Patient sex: F
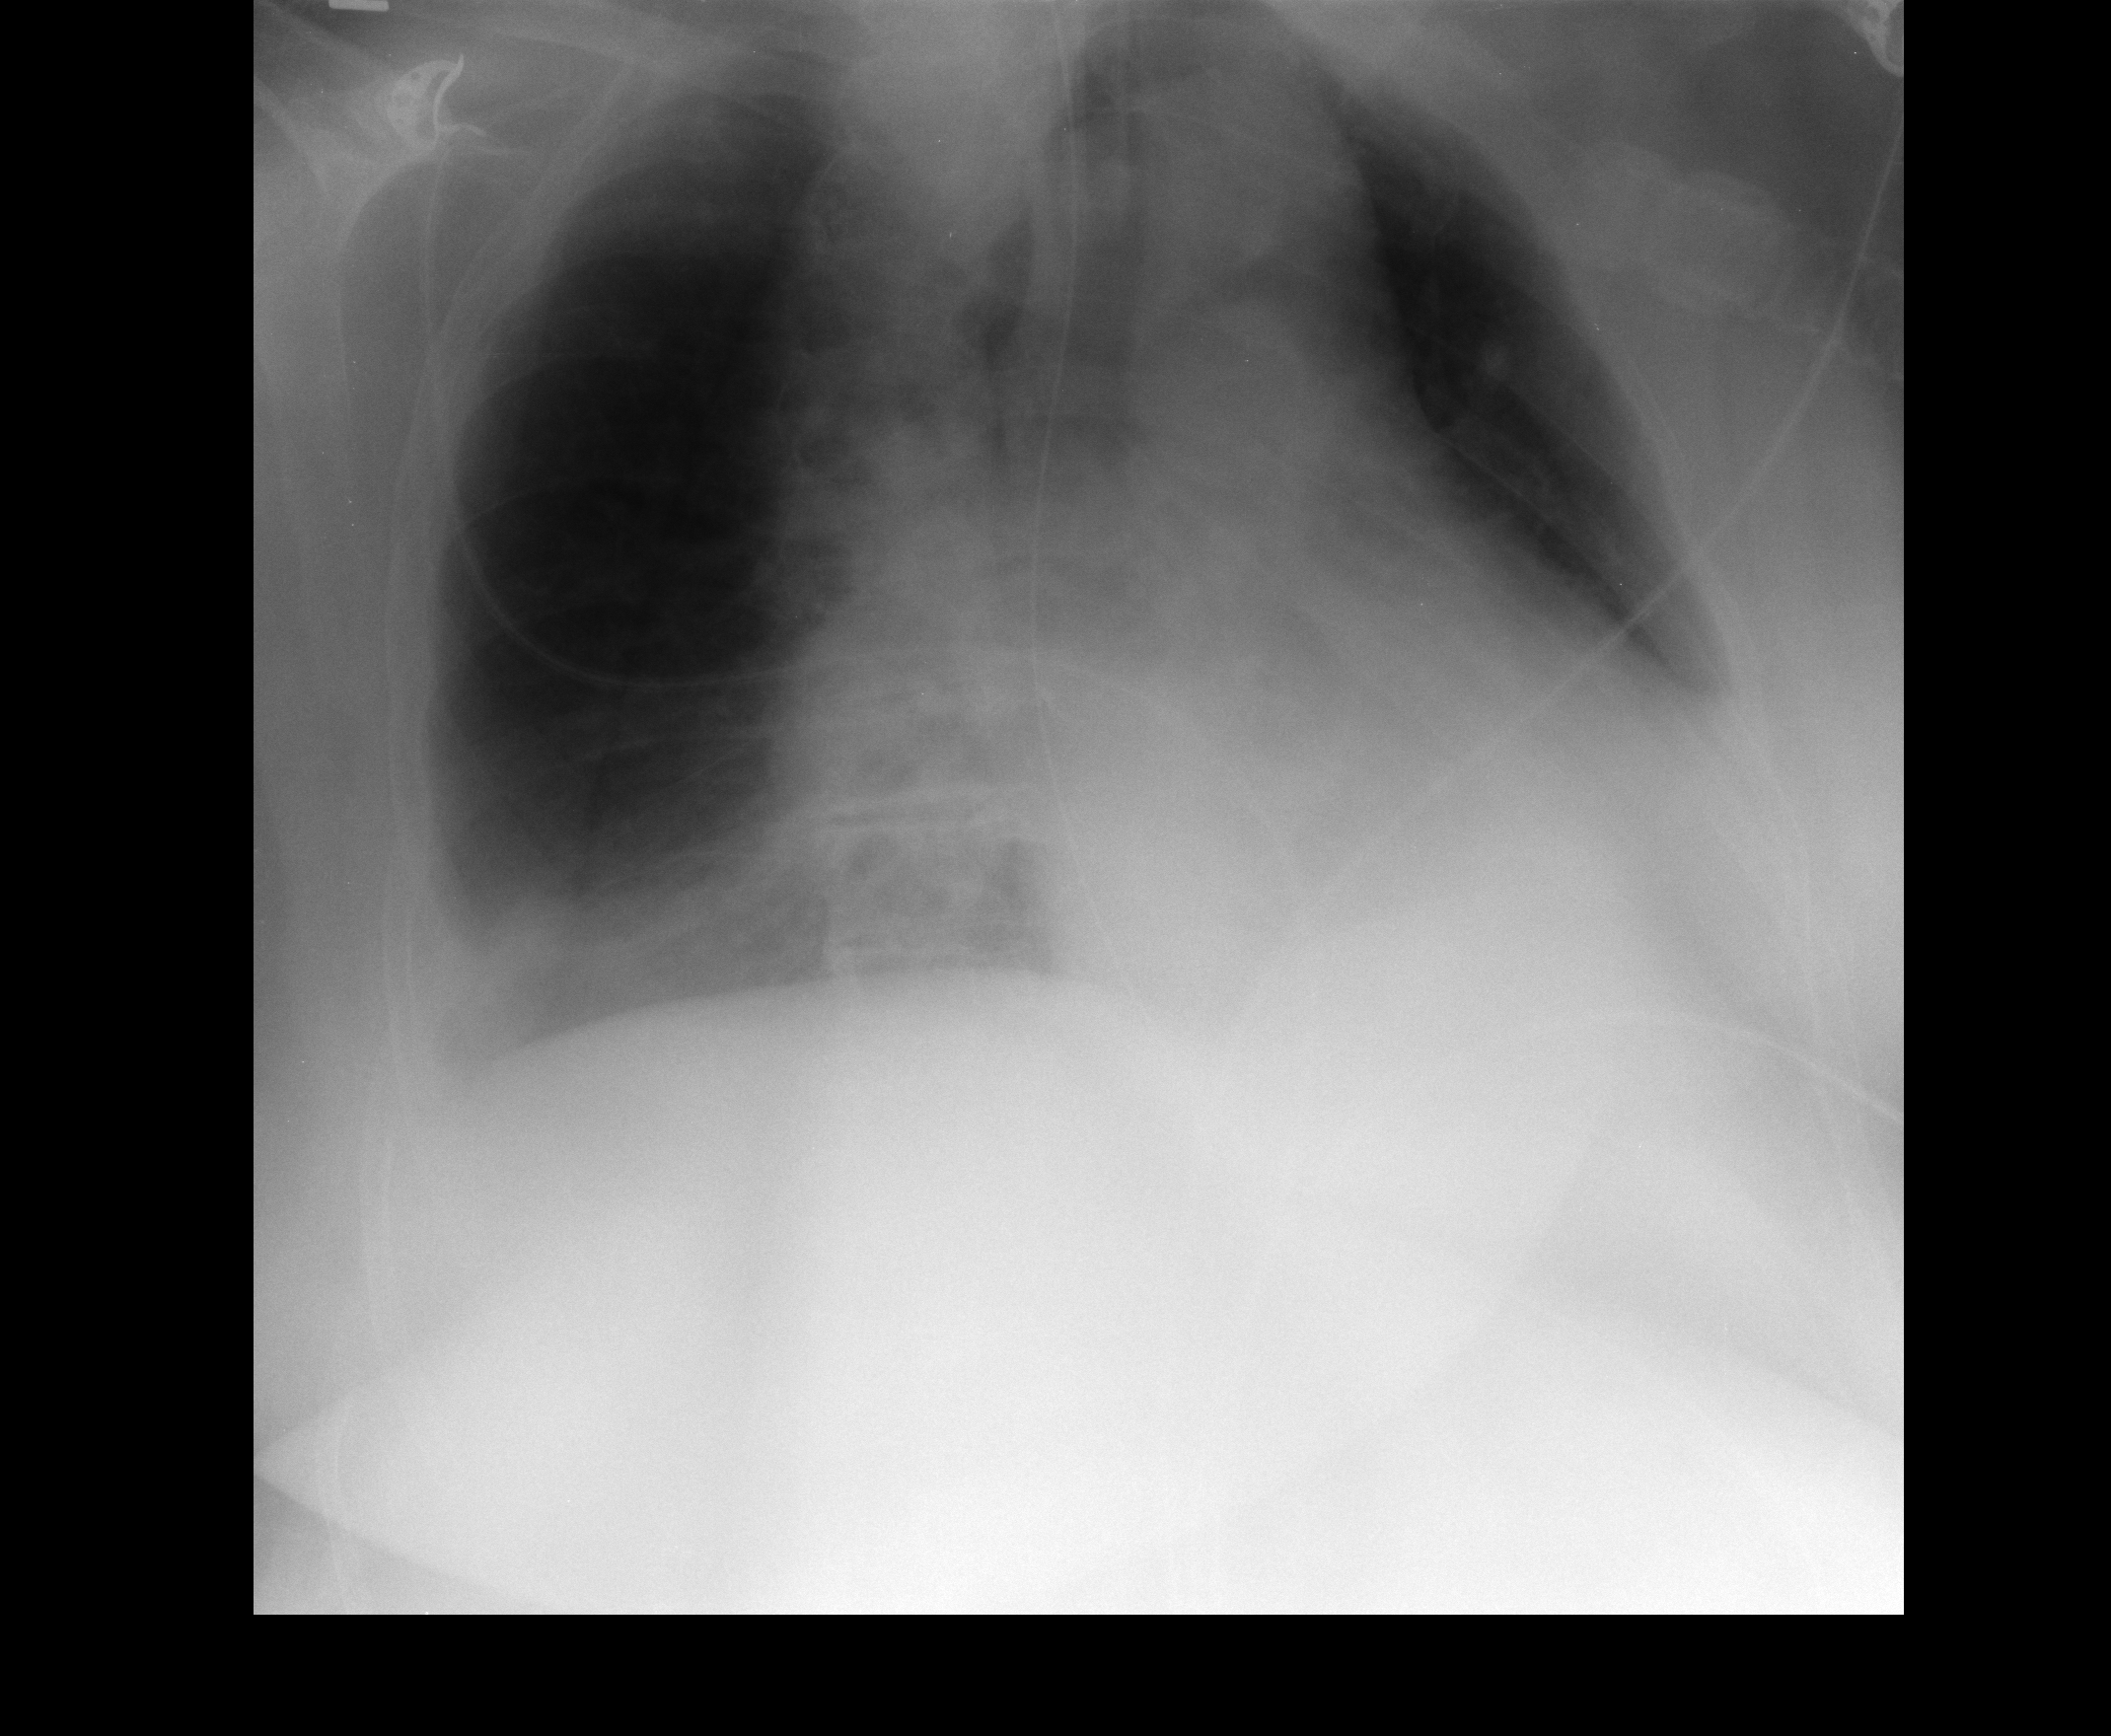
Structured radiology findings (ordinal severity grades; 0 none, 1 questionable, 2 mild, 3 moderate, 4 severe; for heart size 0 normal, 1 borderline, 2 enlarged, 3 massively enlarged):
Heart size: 2
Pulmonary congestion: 2
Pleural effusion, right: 1
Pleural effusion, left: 2
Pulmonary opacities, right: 0
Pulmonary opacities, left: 0
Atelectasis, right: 2
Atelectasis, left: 2